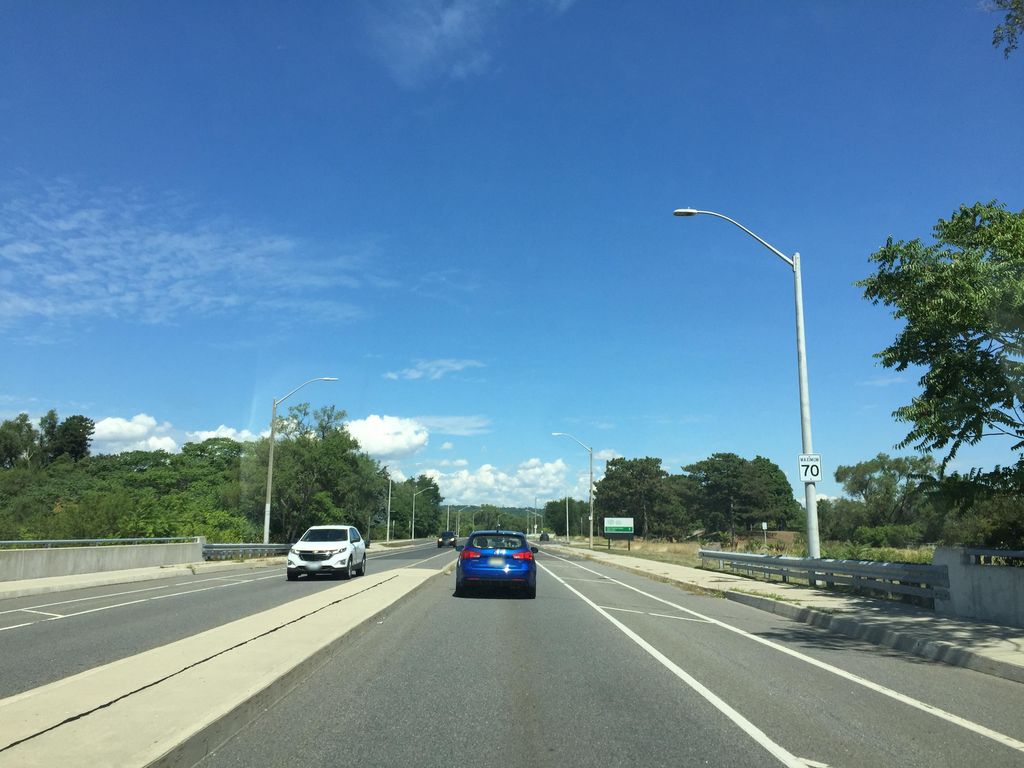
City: hamilton